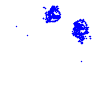
Particle: electron